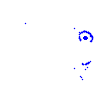
Particle: kaon